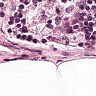
Metastatic tissue present: no